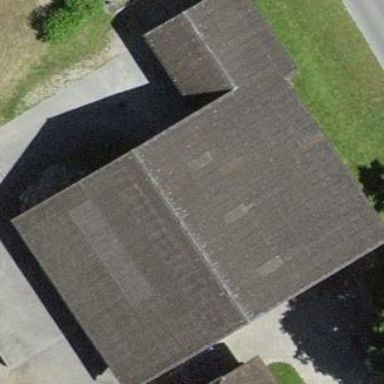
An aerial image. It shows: Barn.